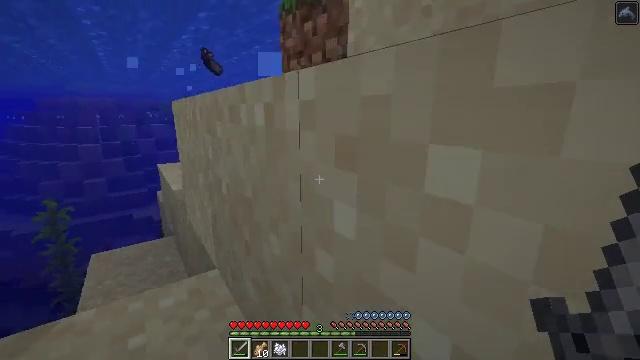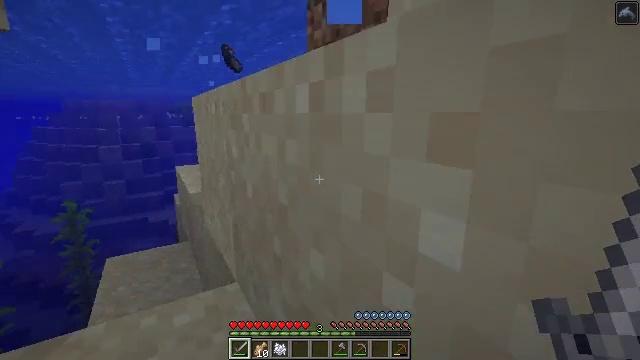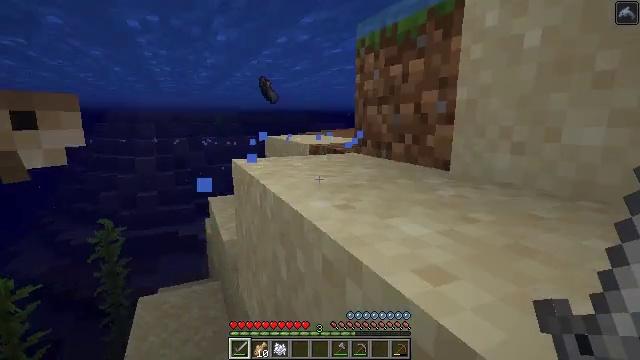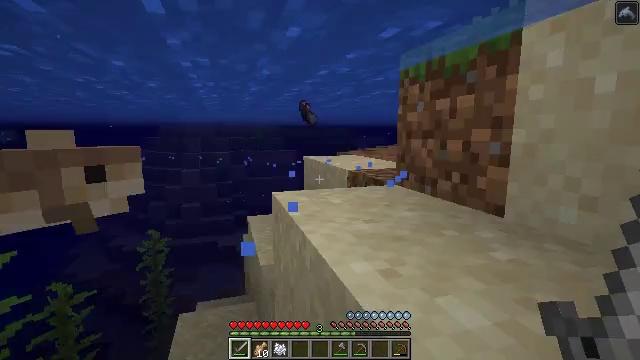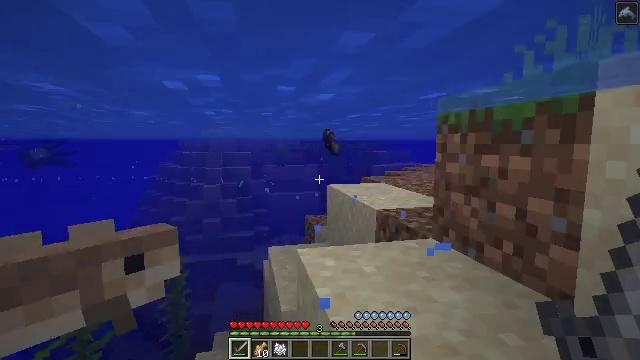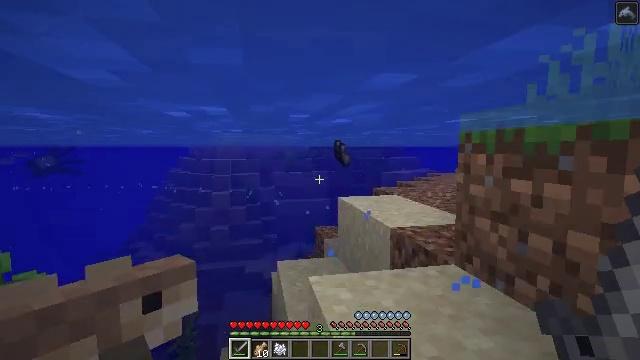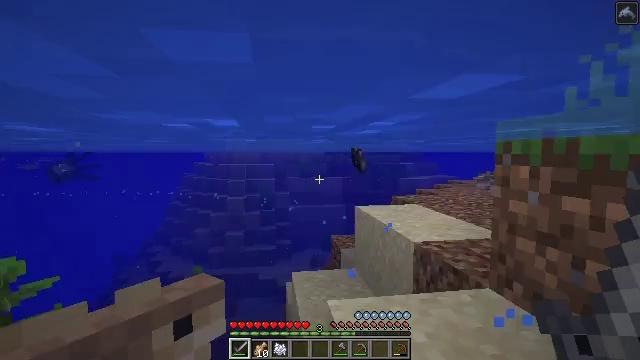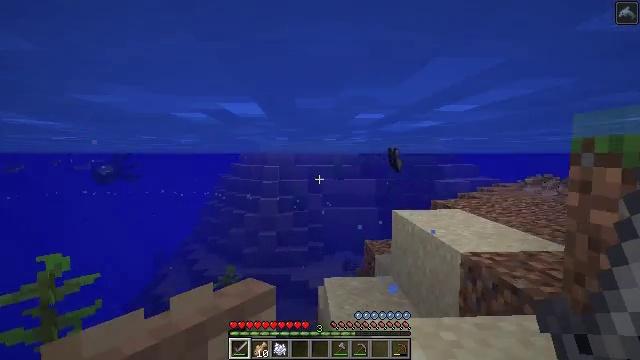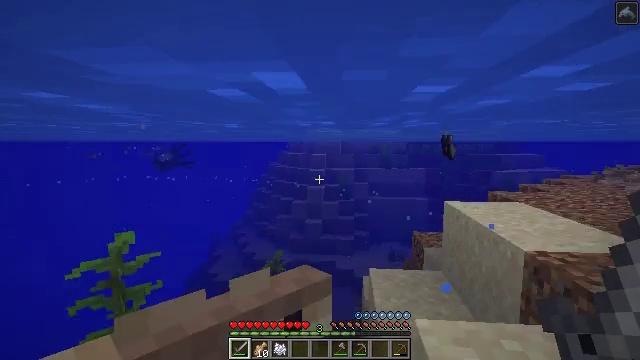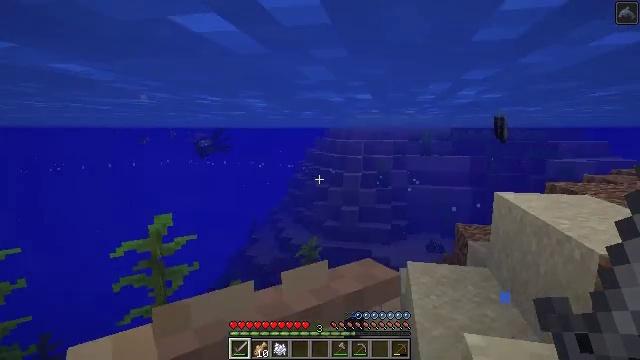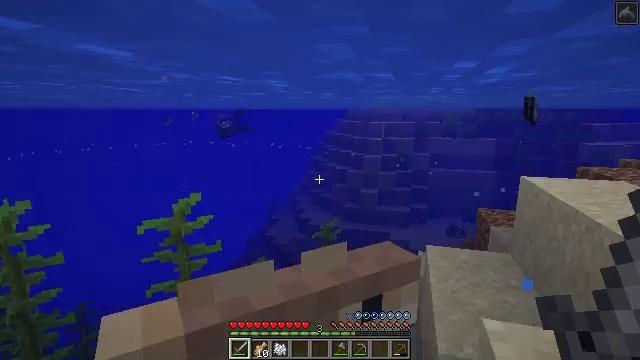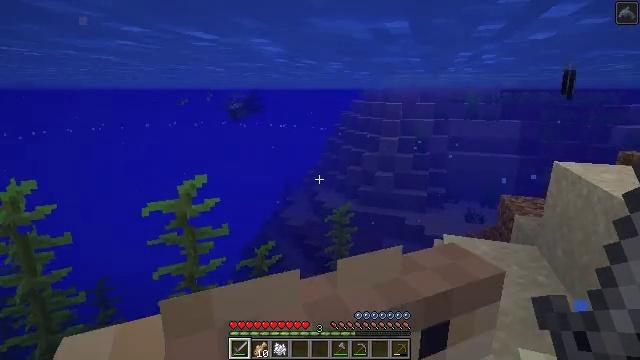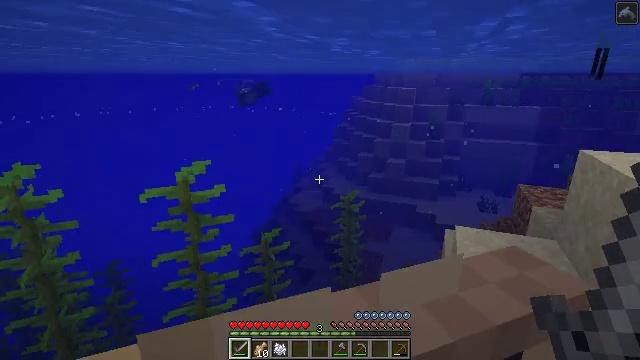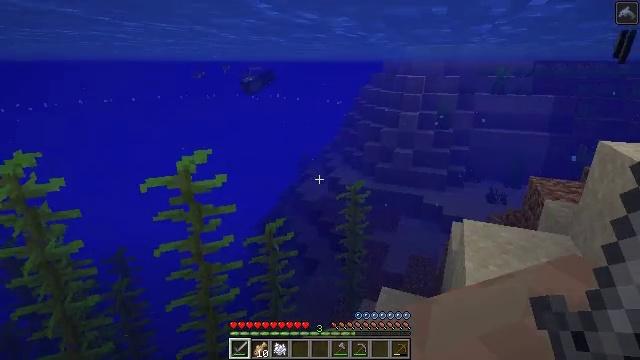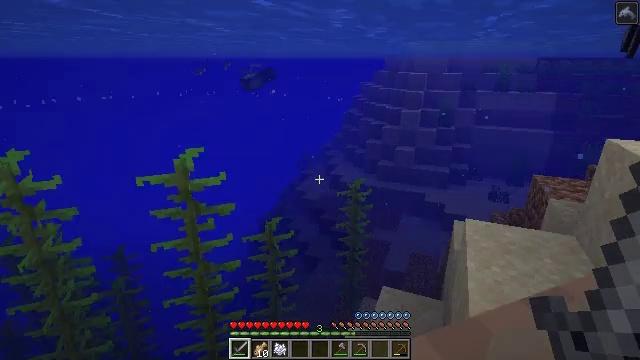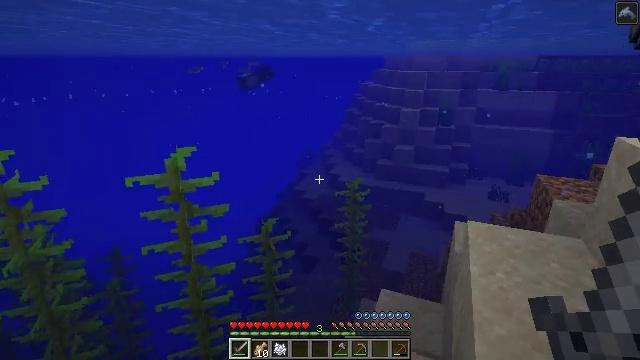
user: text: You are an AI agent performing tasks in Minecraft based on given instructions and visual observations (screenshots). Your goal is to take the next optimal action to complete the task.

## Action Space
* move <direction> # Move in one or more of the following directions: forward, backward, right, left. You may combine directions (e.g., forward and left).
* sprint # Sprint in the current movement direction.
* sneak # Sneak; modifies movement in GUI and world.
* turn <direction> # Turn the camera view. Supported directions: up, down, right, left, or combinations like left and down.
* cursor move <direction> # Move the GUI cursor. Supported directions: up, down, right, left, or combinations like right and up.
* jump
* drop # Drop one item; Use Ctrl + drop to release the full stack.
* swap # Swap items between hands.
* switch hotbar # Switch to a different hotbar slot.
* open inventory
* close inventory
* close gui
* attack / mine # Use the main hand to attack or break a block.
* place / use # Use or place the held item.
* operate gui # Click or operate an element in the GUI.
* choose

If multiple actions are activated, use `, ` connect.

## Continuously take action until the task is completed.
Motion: motion action
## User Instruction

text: Catch and defeat a cod.
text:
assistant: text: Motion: turn left and up
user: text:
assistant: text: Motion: turn left and up
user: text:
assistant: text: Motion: turn left and up
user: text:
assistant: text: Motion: turn left and up
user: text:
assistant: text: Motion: turn left and up
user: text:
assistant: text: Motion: turn left
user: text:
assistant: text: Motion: turn left
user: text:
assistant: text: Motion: turn left and down
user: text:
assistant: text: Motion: turn left and down
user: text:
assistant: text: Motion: turn left and down
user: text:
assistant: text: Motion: turn left and down
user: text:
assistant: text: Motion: turn left and down
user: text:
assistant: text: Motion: turn left and down
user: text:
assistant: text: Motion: no_op
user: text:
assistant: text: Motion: no_op
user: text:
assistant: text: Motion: turn right and down
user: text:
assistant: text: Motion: turn right and down
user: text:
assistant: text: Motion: turn right and down
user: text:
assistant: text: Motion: turn right and down
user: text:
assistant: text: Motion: turn right and down
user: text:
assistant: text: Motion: turn right and up
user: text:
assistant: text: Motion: turn right
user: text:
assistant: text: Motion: no_op
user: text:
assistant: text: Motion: no_op
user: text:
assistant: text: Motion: no_op
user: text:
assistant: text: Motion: no_op
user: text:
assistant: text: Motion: turn right and up
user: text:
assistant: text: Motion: turn right and up
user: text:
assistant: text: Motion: turn right and up
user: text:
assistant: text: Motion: turn right and up